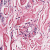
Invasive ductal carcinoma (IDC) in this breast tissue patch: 0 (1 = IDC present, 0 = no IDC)